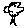
Label: tree